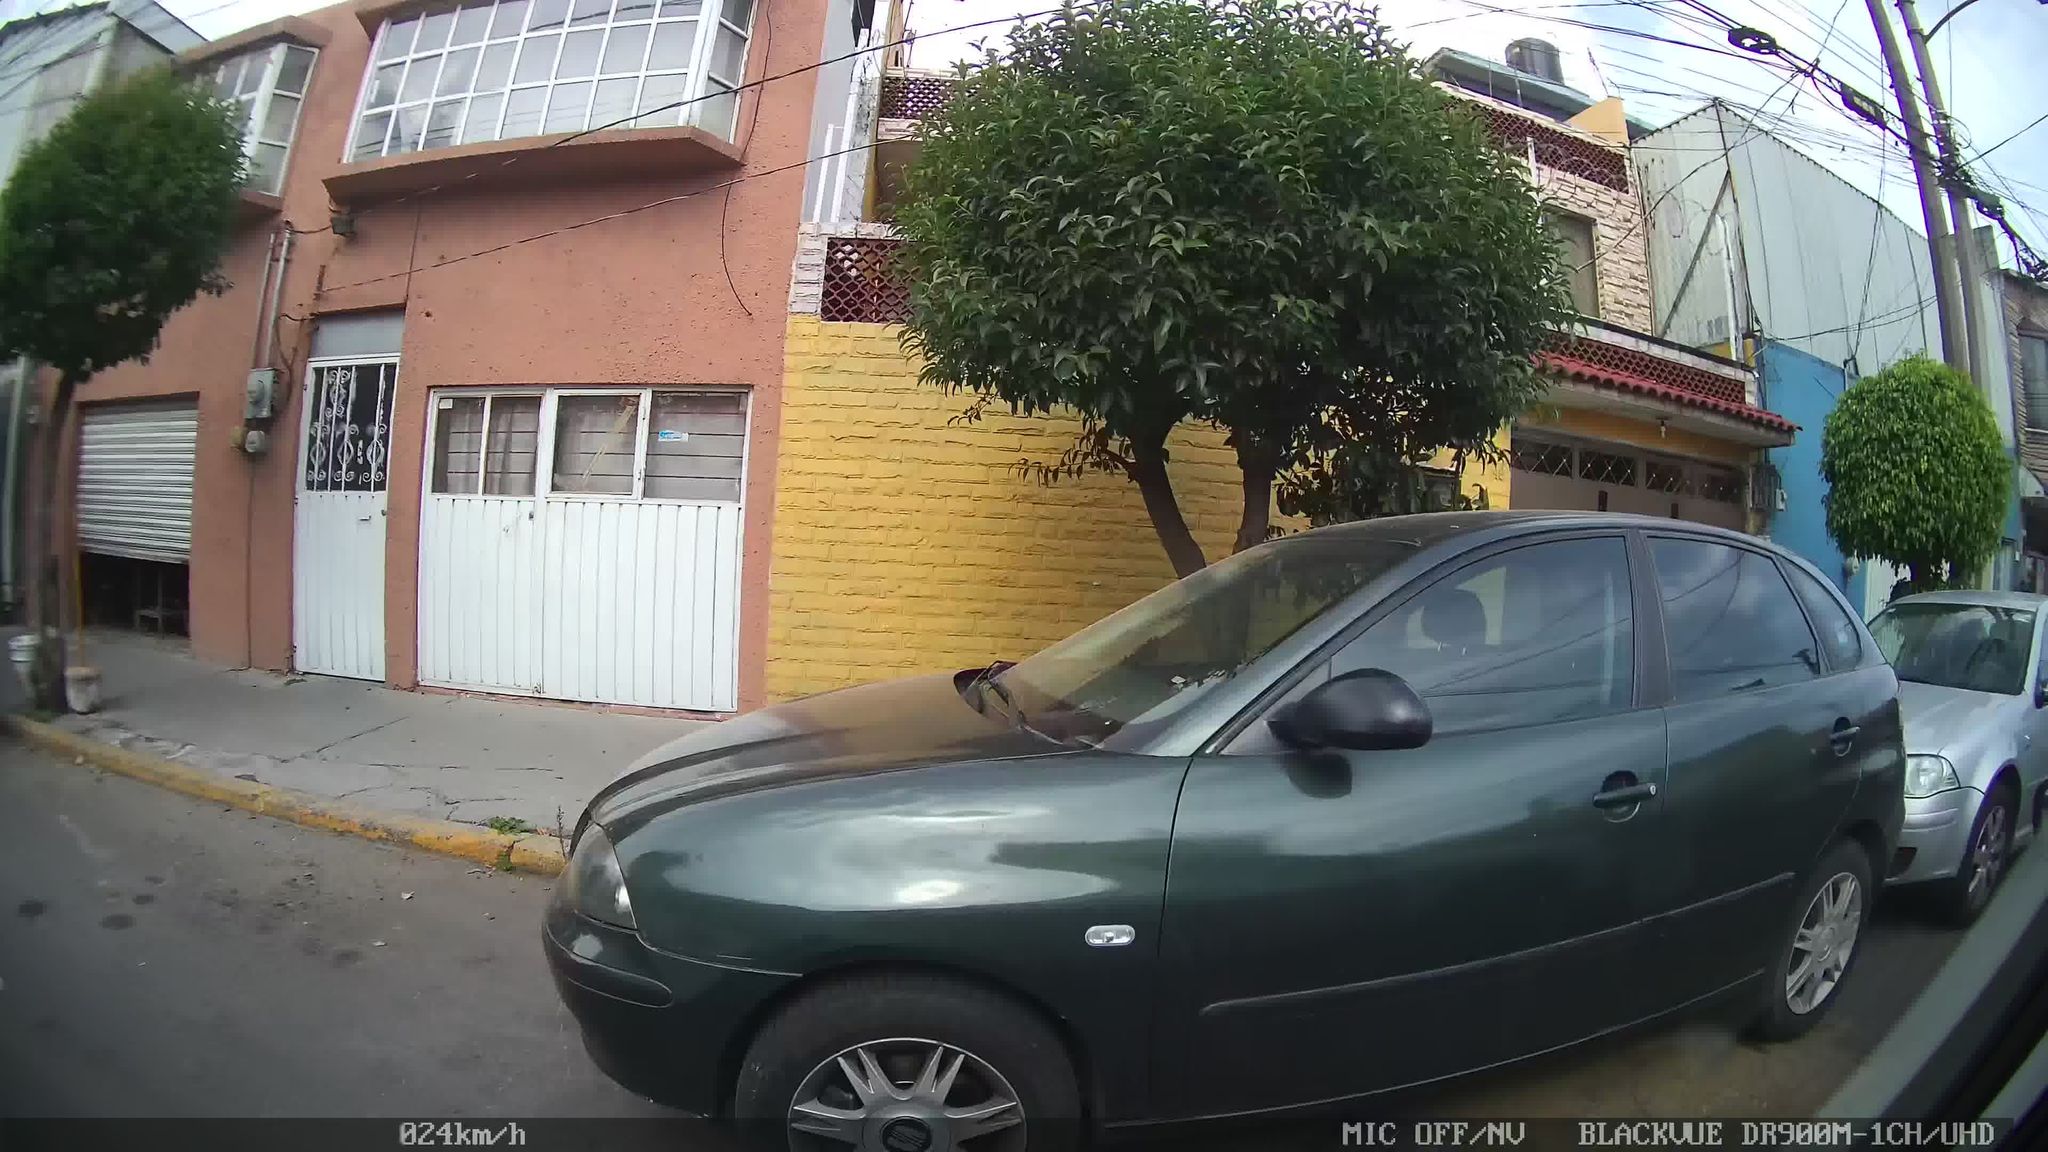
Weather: clear
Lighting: day
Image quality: good
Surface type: driving surface
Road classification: residential
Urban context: urban centre
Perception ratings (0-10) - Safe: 2.07, Lively: 7.3, Beautiful: 0.93, Boring: 5.46, Depressing: 5.27, Wealthy: 1.18